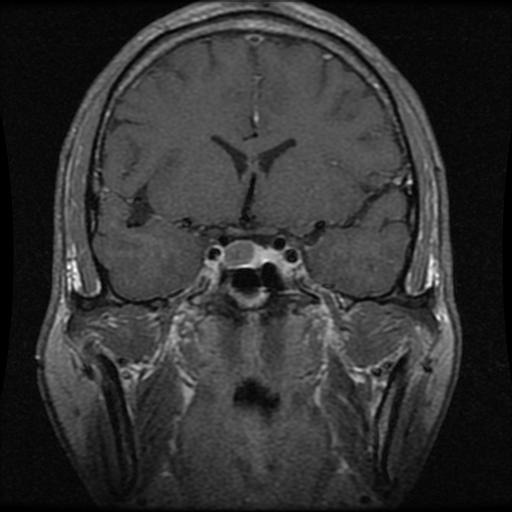
Label: pituitary